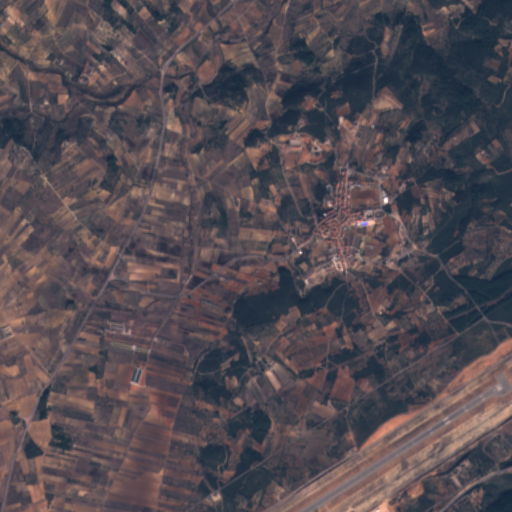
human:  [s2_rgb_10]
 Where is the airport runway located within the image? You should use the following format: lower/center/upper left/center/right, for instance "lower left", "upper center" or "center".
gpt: The airport runway is located in the lower right of the image.
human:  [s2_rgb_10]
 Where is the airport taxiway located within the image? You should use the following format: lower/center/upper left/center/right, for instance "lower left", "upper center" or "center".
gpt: The airport taxiway is located in the lower right of the image.
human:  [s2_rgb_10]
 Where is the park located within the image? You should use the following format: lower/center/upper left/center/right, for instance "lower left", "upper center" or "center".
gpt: The park is located in the center right of the image.
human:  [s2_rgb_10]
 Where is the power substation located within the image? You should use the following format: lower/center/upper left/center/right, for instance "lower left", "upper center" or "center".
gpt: The power substation is located in the lower center of the image.
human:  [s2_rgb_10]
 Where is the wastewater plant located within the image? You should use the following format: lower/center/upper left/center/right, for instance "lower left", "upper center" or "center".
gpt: The wastewater plant is located in the center of the image.
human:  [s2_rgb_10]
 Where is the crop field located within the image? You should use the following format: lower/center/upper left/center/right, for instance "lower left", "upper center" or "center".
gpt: There is no crop field in the image.